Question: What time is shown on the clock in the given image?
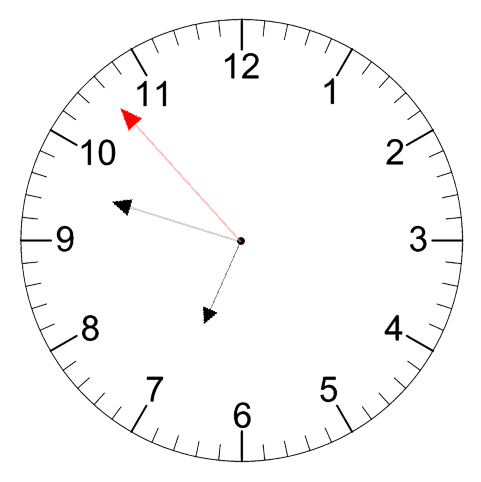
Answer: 06:47:53